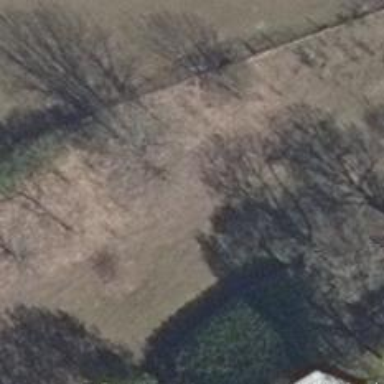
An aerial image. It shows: Grassy path.